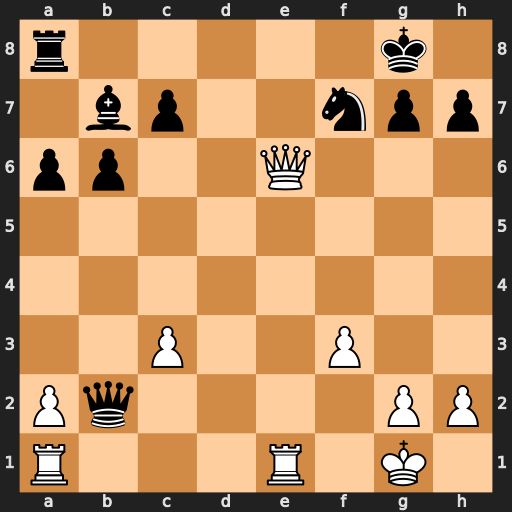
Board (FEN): r5k1/1bp2npp/pp2Q3/8/8/2P2P2/Pq4PP/R3R1K1
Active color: w
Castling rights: -
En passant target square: -
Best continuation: Qe8+ Rxe8 Rxe8#